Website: bh-photo
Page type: customer-info-address
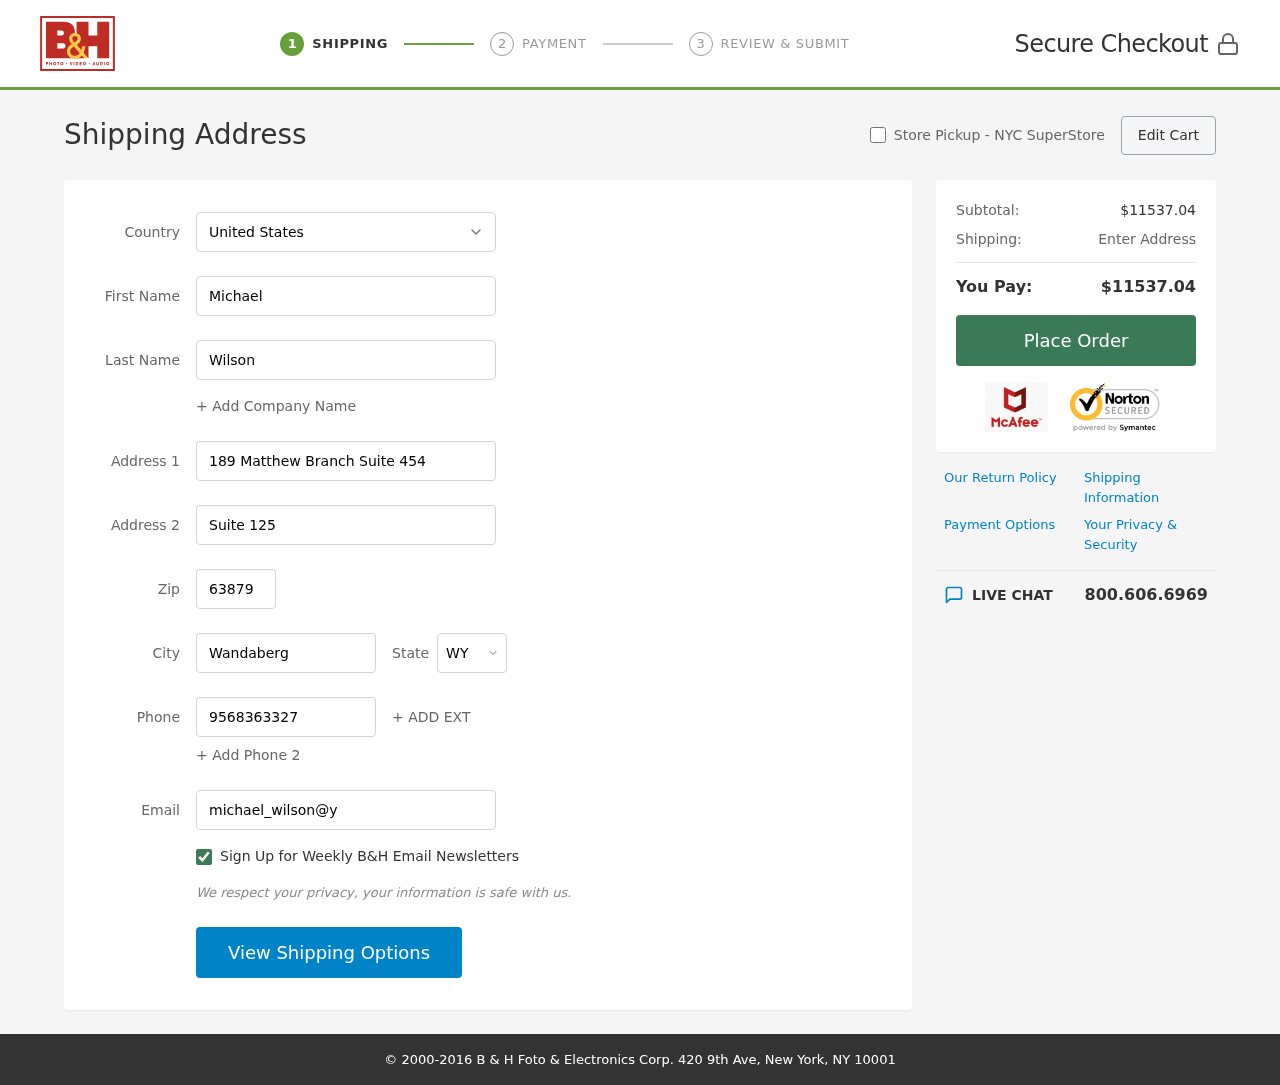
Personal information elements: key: PII_CITY
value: Wandaberg
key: PII_COUNTRY
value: United States
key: PII_EMAIL
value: michael_wilson@yahoo.com
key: PII_FIRSTNAME
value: Michael
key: PII_LASTNAME
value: Wilson
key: PII_PHONE
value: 9568363327
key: PII_POSTCODE
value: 63879
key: PII_STATE_ABBR
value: WY
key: PII_STREET
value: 189 Matthew Branch Suite 454
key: PII_STREET2
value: Suite 125
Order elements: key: ORDER_SUBTOTAL
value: $11537.04
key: ORDER_TOTAL
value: $11537.04